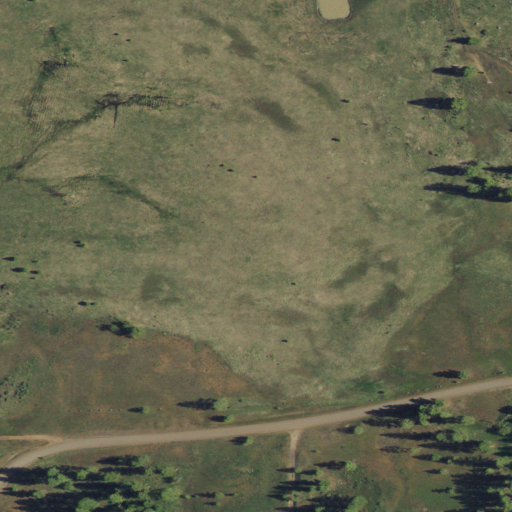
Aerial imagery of plain(s) in Idaho named Joseph Plains containing grassland, shrub, and evergreen forest